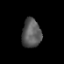
Tissue: prostate
Cell type: T cells
Senescence score: 0.3601
Nuclear area (px): 542
Mean DAPI intensity: 89.31